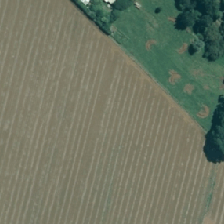
Land cover: shortrotation_cropland